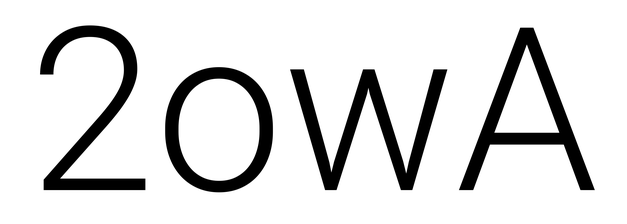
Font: Roboto_Light